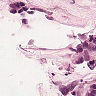
Metastatic tissue present: yes